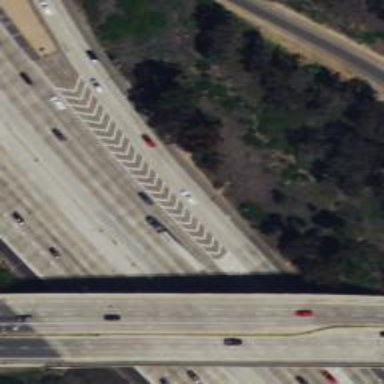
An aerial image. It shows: Motorway.